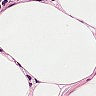
Metastatic tissue present: no